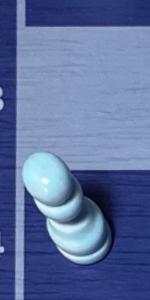
Label: Pawn_White